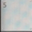
Piece: xx